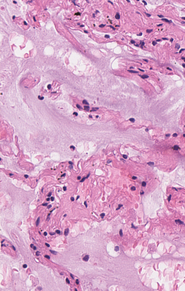
Tumor epithelial tissue: no
Tumor-associated stroma tissue: no
Normal tissue: yes